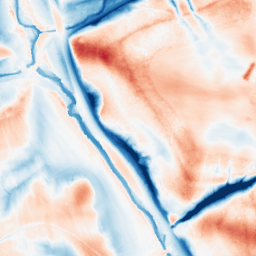
Category: edge_preserving
Decomposition family: guided
Decomposition parameters: radius: 16
eps: 0.01
Upsampling method: bicubic
Upsampling parameters: scale: 4
Upsampling scale: 4